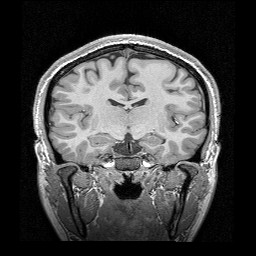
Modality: T1w
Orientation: sagittal